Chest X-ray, PA view. Patient: 64 years old, sex F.
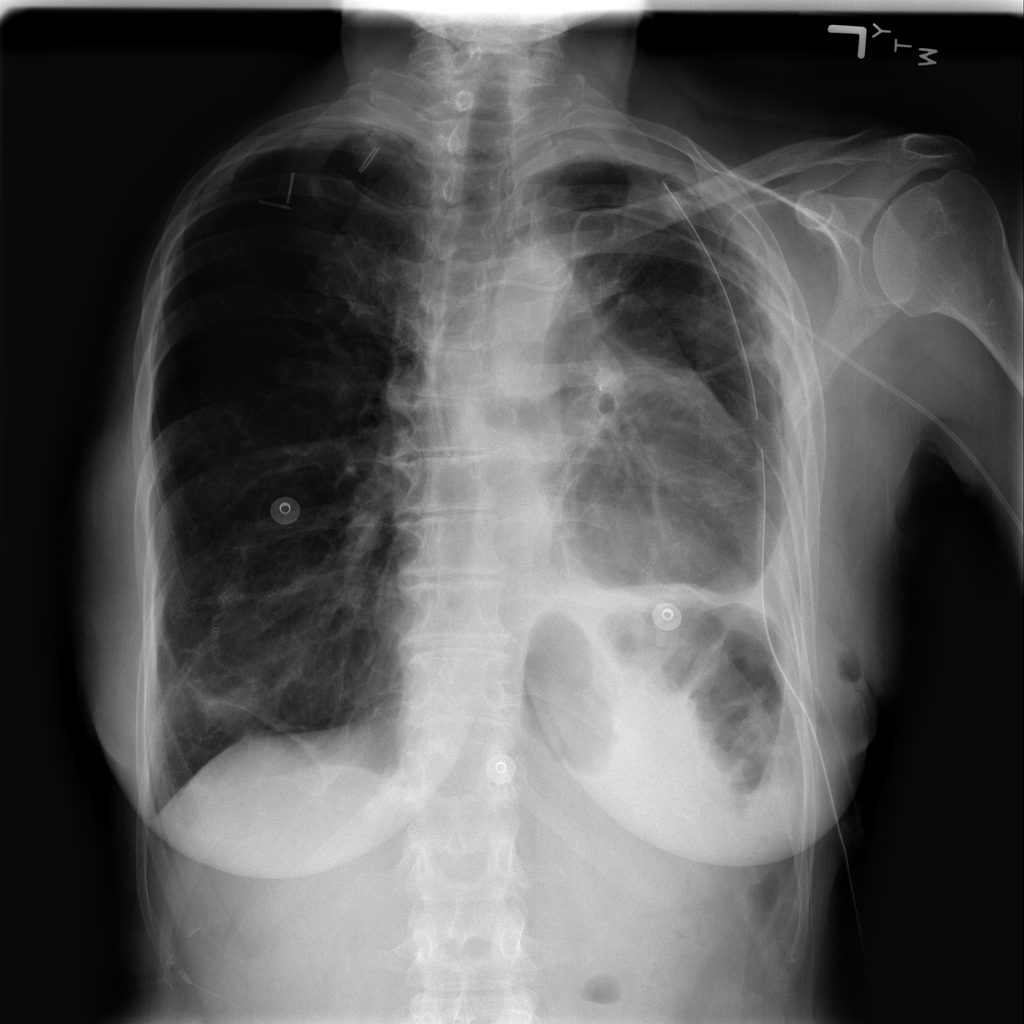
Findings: Pneumothorax